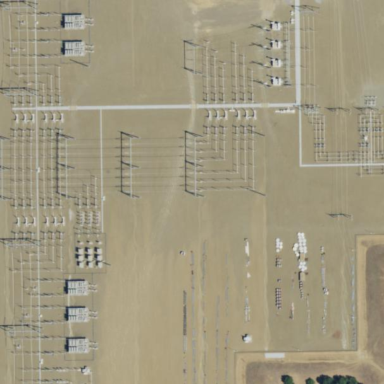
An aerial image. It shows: Power substation with transmission level designation. It is enclosed by fence.